Question: I'm trying to delete specific records from a table using where clause but unable to do so. The command executes successfully but says zeros rows are modified.<URL>

I'm still in the starting stage of learning SQL. Thanks for helping out
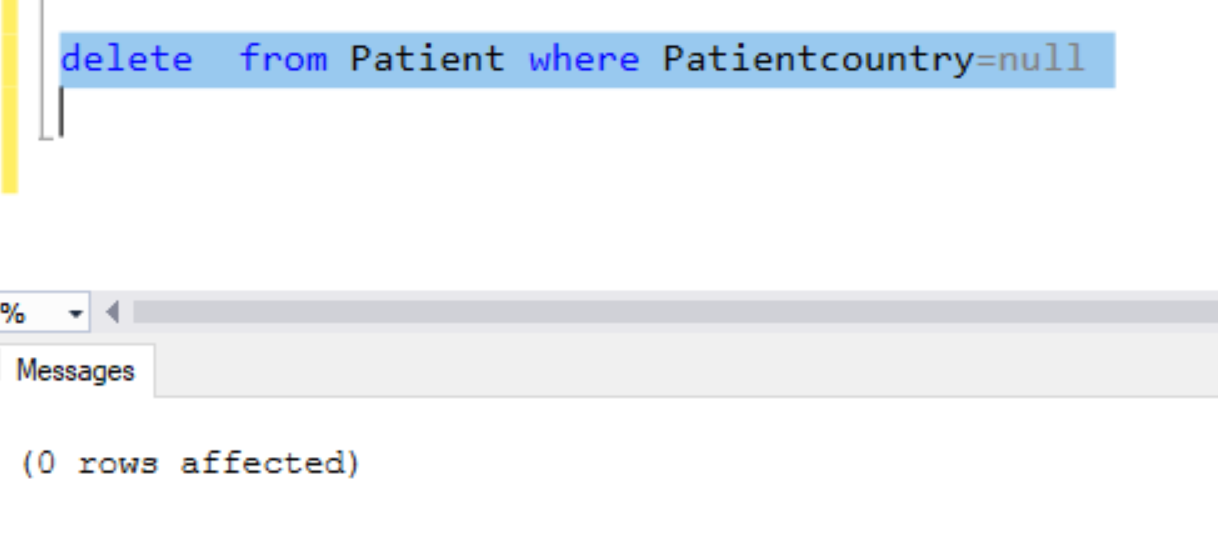
Answer: '= NULL' never returns true -- almost all comparisons with 'NULL' return 'NULL', which is treated as false. The correct logic is 'IS NULL':
'''
delete from Patient
where PatientCountry is null
'''